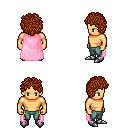
a pixel art fantasy rpg character, male body template, human, tanned skin, pink cape, teal pants, brunette curly afro hairstyle, metal boots, four views (front, back, left, right), 2x2 character sprite sheet, small pixel art, hard edges, no anti-aliasing